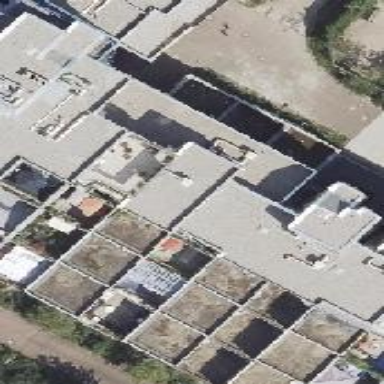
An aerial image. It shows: Part of building is shown in the image.